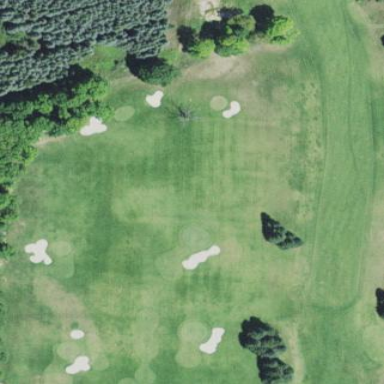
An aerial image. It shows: Golf driving range with ground surface.